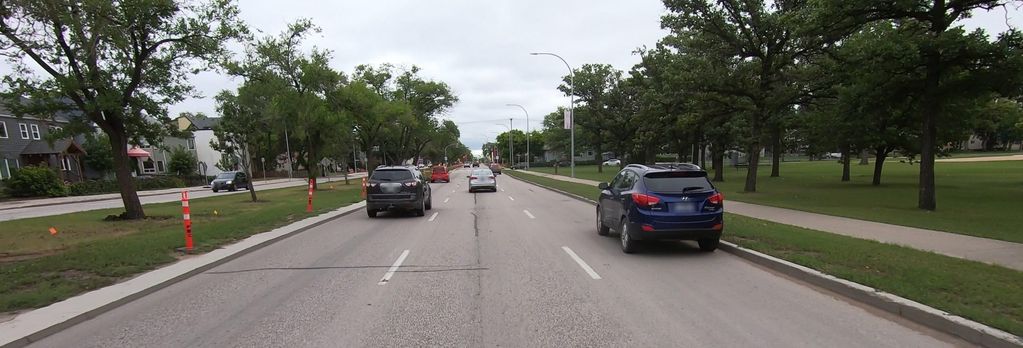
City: winnipeg